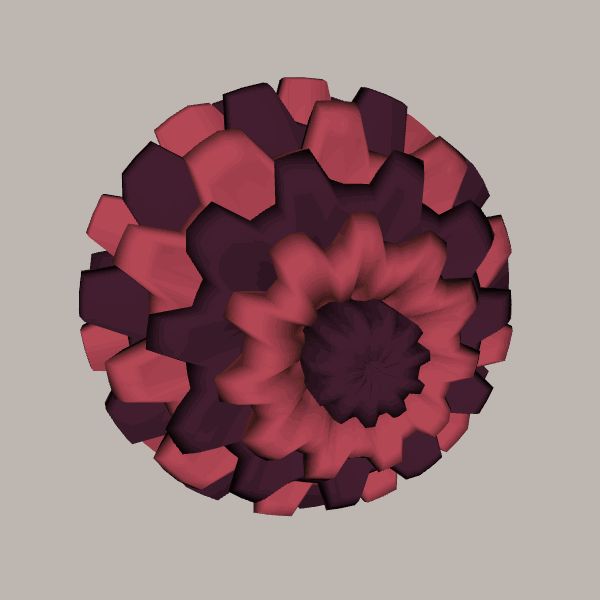
Background: light